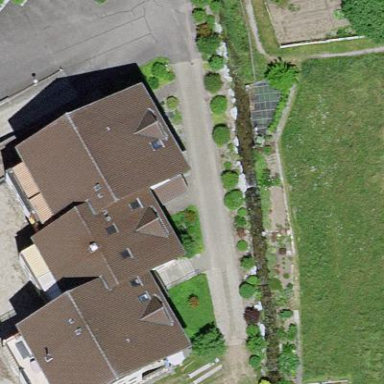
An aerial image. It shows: Residential building.